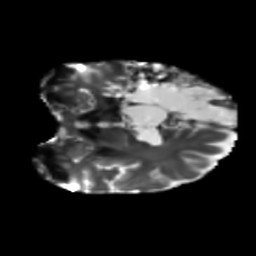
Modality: T2w
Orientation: coronal
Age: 49
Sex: male
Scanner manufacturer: siemens
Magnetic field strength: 3 T
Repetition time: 5.25 s
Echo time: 0.08 s